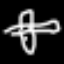
Label: airplane